Question: I have a problem:
with this xml layout:
'''
<?xml version="1.0" encoding="utf-8"?>
<LinearLayout
xmlns:android="http://schemas.android.com/apk/res/android"
android:layout_width="match_parent"
android:layout_height="match_parent"
android:orientation="vertical">
<EditText android:id="@+id/nomenota"
android:layout_width="fill_parent"
android:layout_height="wrap_content"/>
<EditText android:id="@+id/corponota"
android:layout_width="fill_parent"
android:layout_height="wrap_content"
android:layout_weight="1"
android:inputType="textMultiLine"/>
<TableLayout
xmlns:android="http://schemas.android.com/apk/res/android"
android:orientation="vertical"
android:layout_width="match_parent"
android:layout_height="wrap_content">
<TableRow >
<Button android:id="@+id/visualizza_notaOK"
android:layout_width="wrap_content"
android:layout_height="wrap_content"
android:text="@string/notaOK"/>
<Button android:id="@+id/nota_annulla"
android:layout_width="wrap_content"
android:layout_height="wrap_content"
android:text="@string/nuovanotaannulla"/>
</TableRow>
</TableLayout>
'''
My activity is showed like this:

As you can see, the body of my message in centered in a big edittext and i don't want this result.
The result that i want is like this link:<URL>
CAn someone helps me?
Thanks in advance.
Marco.
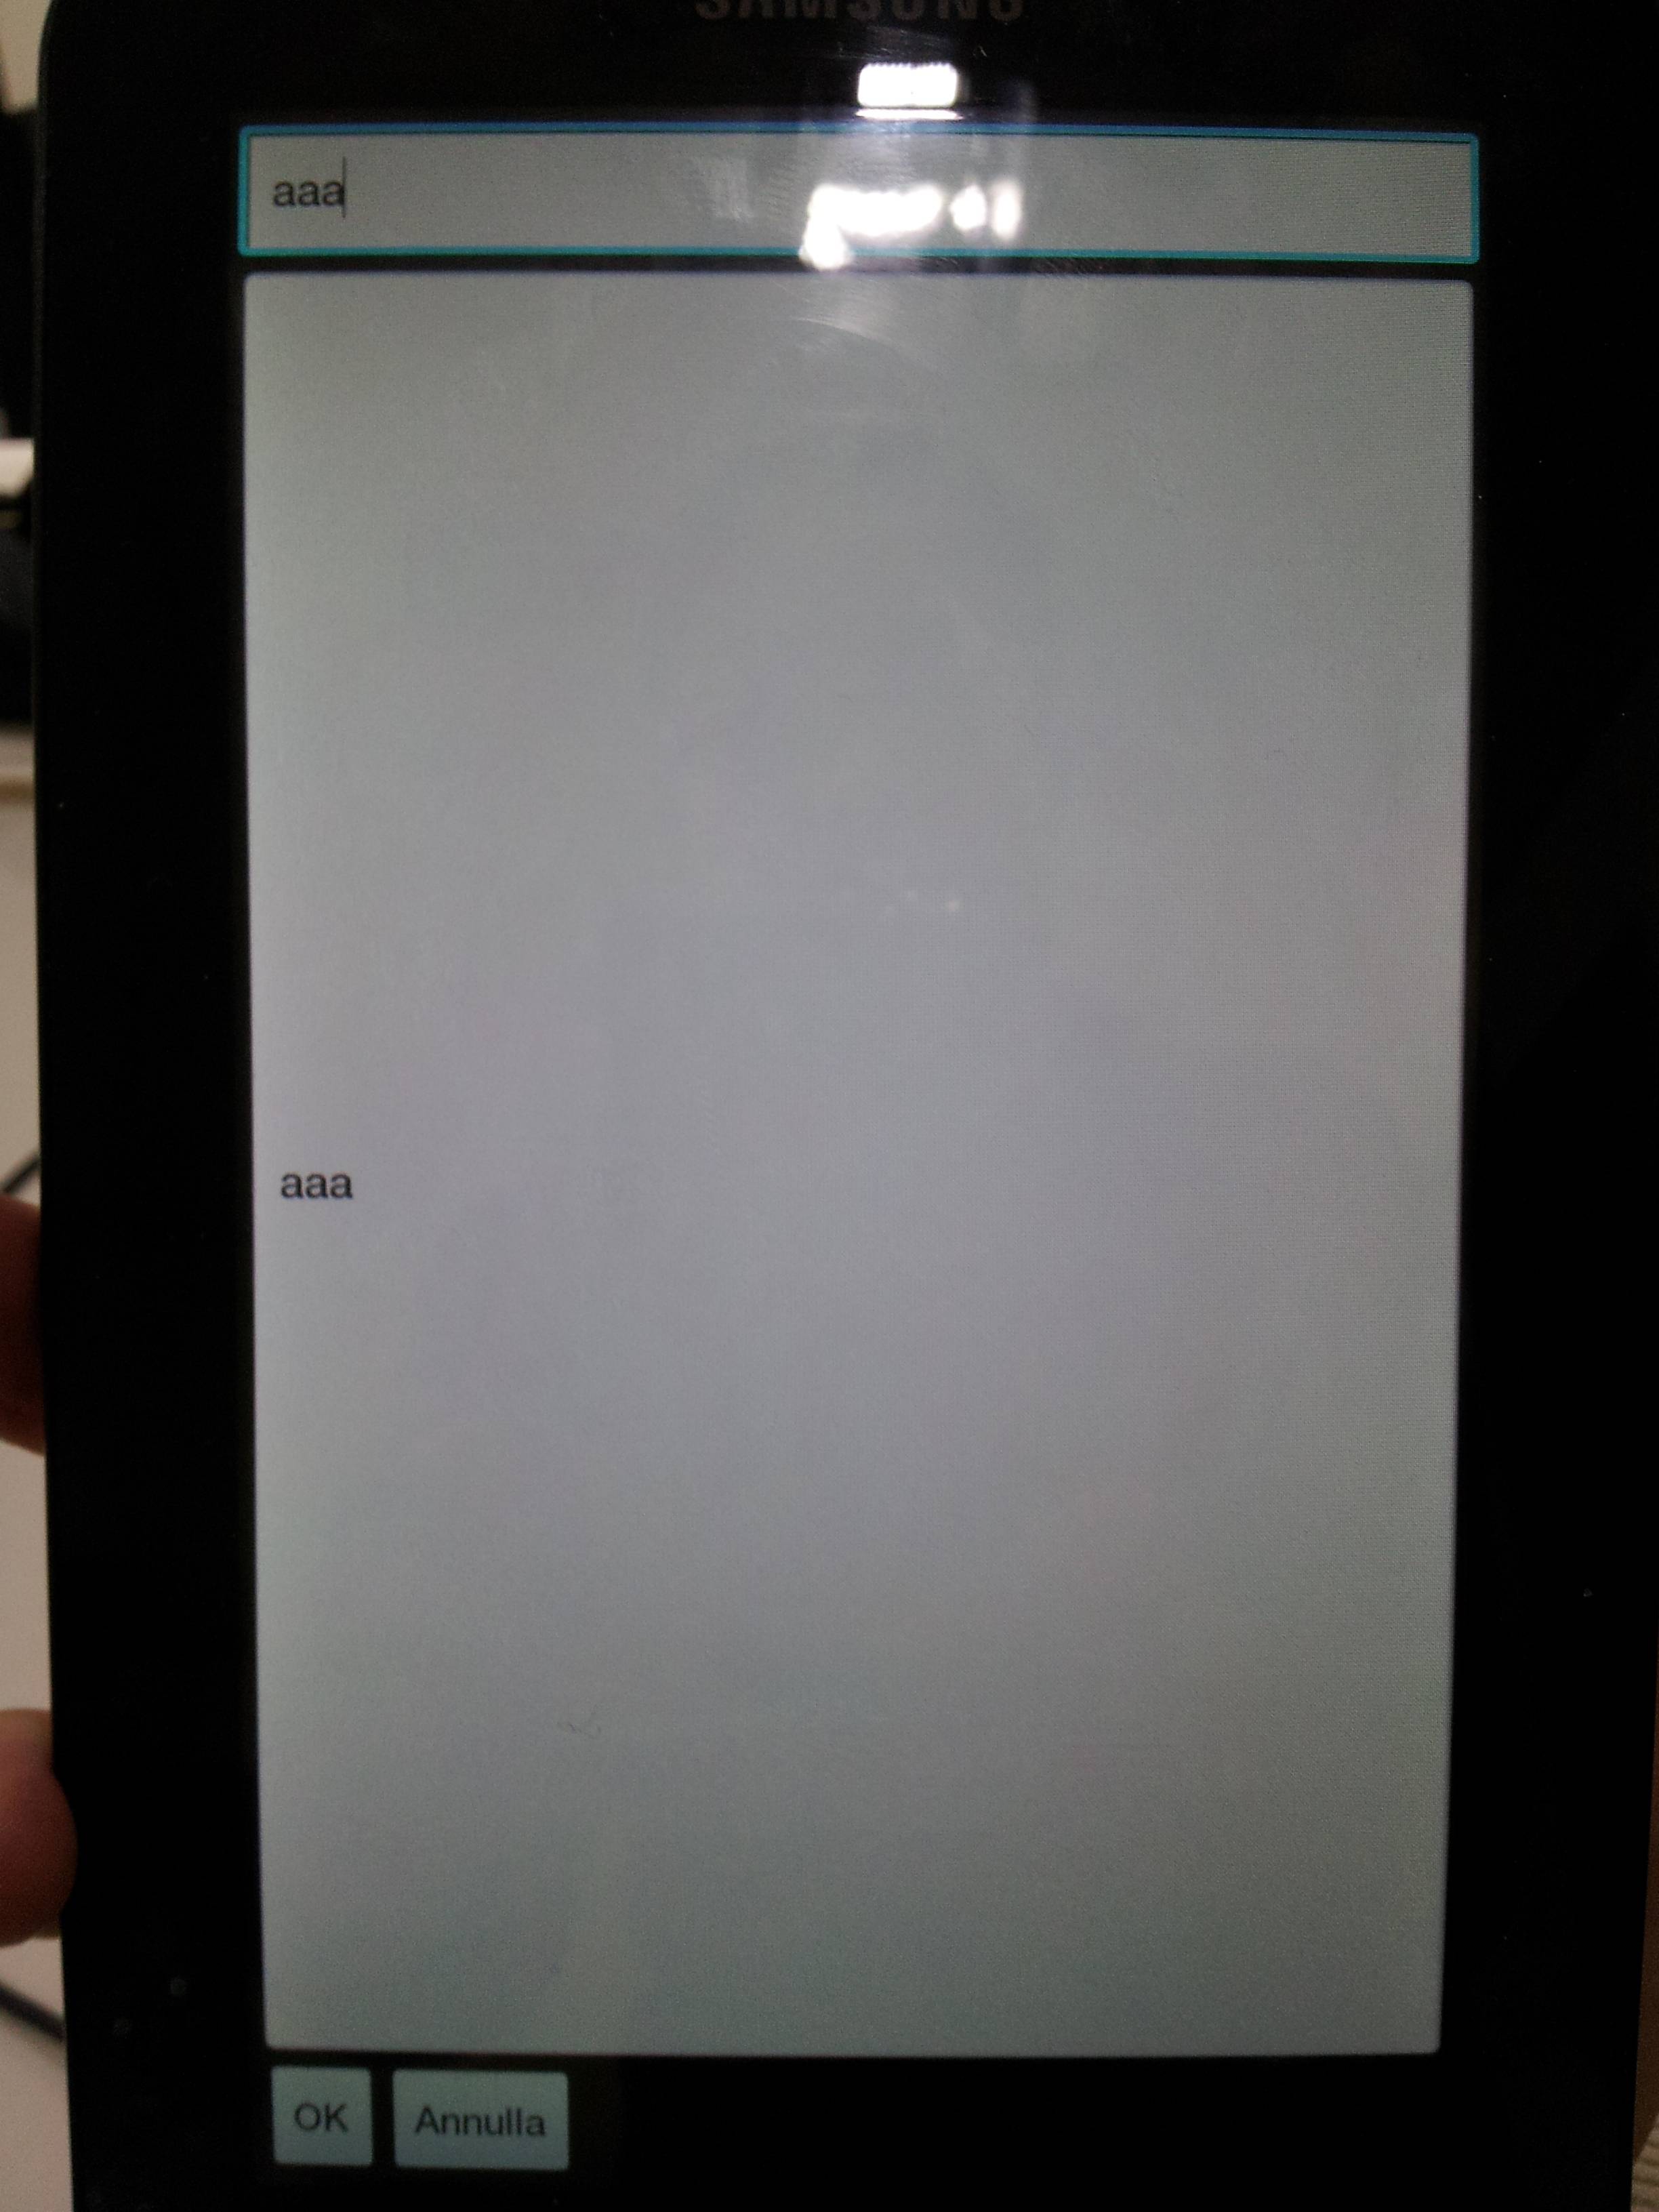
Answer: Apply this property in edittext 'android:gravity="top"'